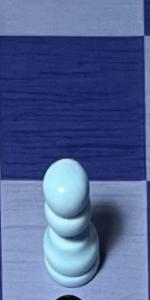
Label: Pawn_White